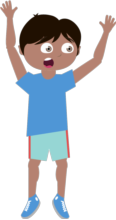
surprised boy with both hands up